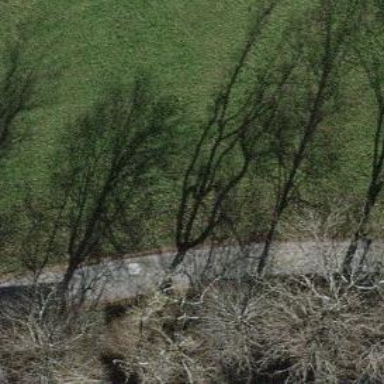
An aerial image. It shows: Row of trees in natural setting.